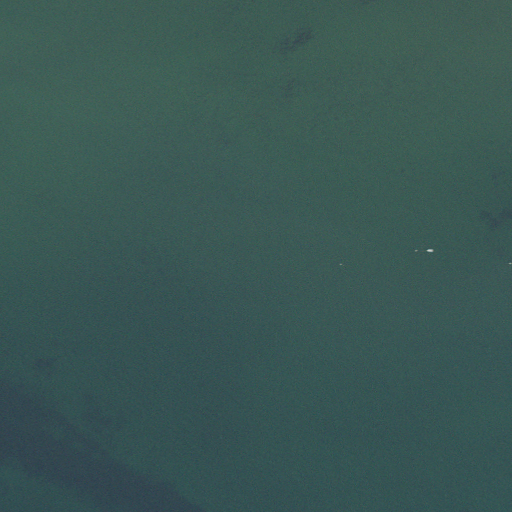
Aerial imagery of bar in Massachusetts named Gurnet Rock (historical) containing only open water